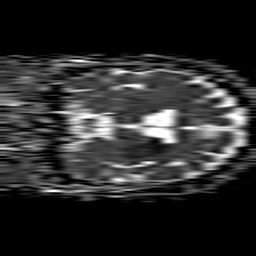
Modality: ADC
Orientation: coronal
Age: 80
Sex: female
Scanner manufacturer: philips
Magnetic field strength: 1.5 T
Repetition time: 4.6 s
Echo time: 0.08517 s